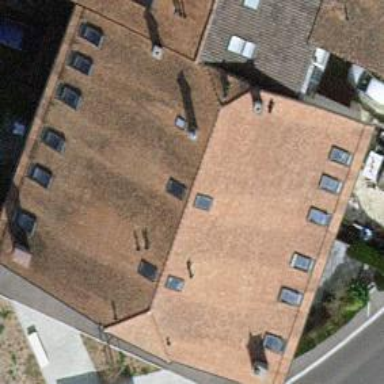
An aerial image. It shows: Gabled roof adorns the apartments building.